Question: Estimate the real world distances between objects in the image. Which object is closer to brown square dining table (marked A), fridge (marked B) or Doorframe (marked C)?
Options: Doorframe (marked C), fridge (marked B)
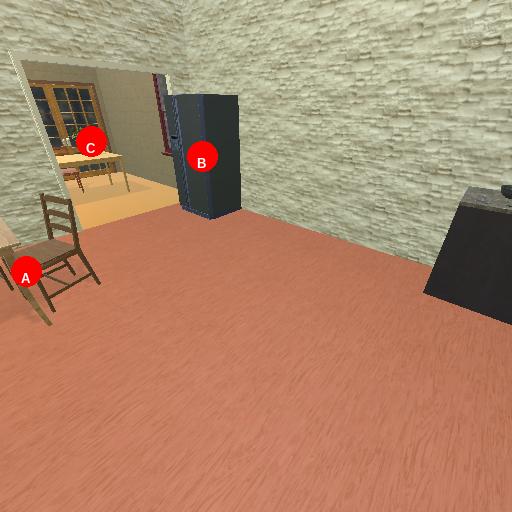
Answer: Doorframe (marked C)